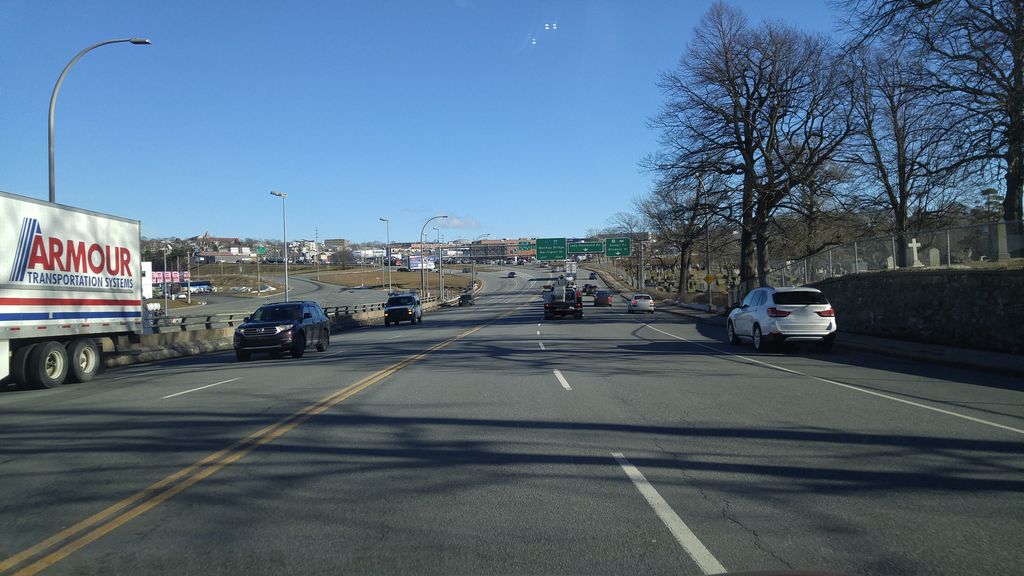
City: halifax